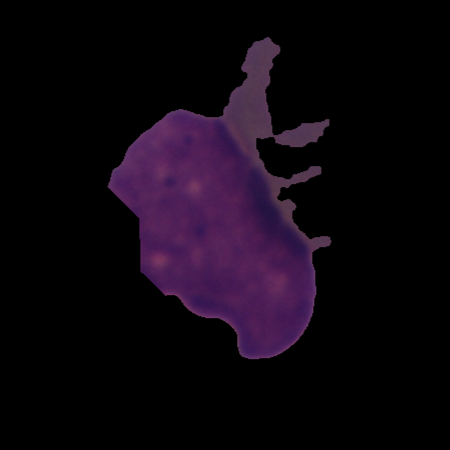
Label: cancer